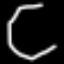
Label: octagon